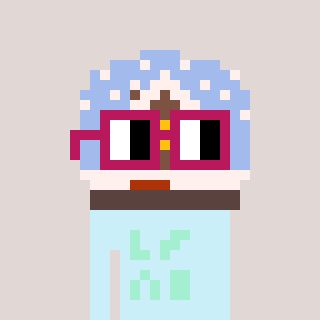
a pixel art character with square dark red glasses, a snow globe-shaped head and a cold-colored body on a warm background